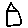
Label: house